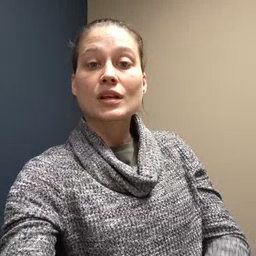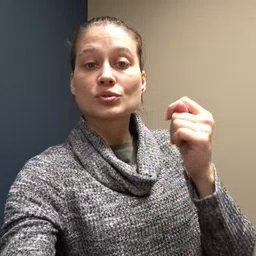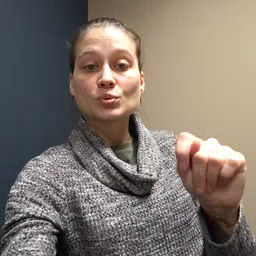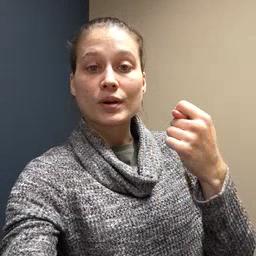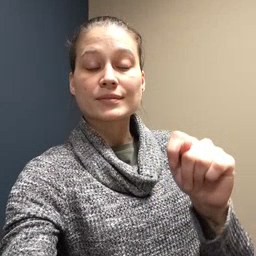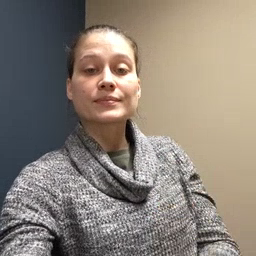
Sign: toy